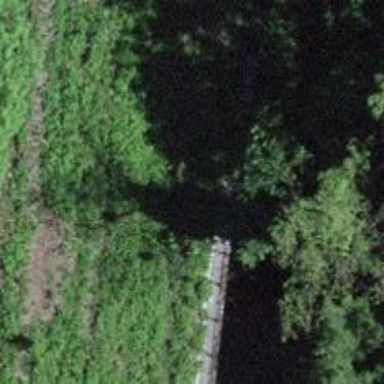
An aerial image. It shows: Disused railway bridge.